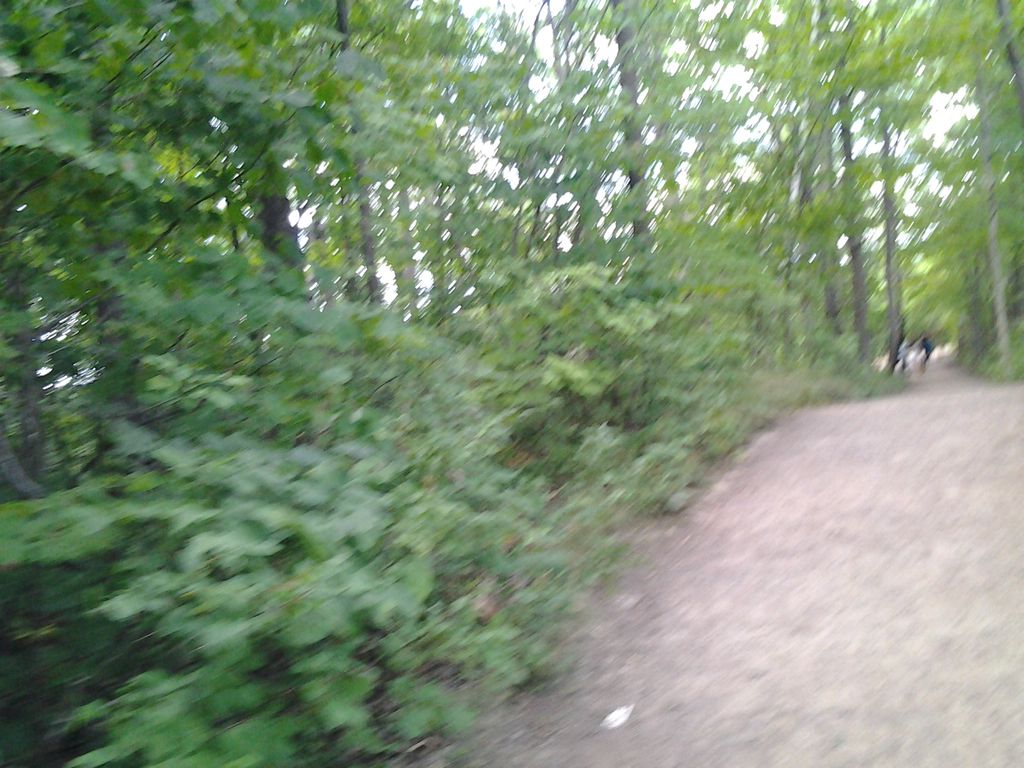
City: hamilton